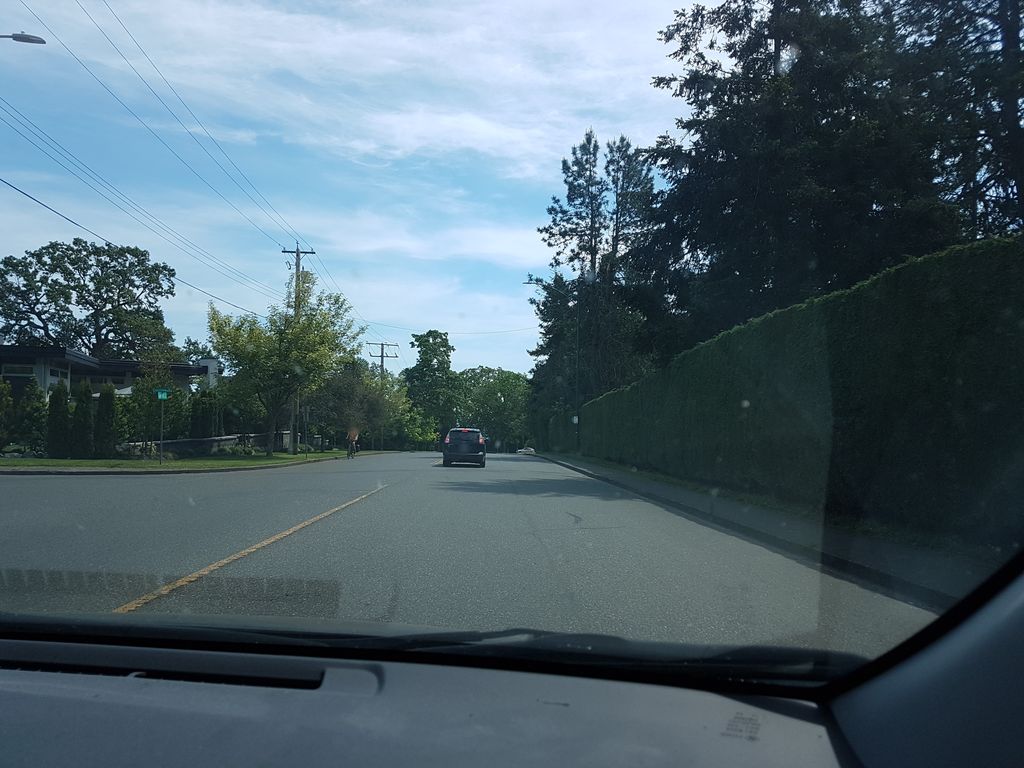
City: victoria